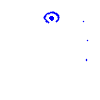
Particle: pion